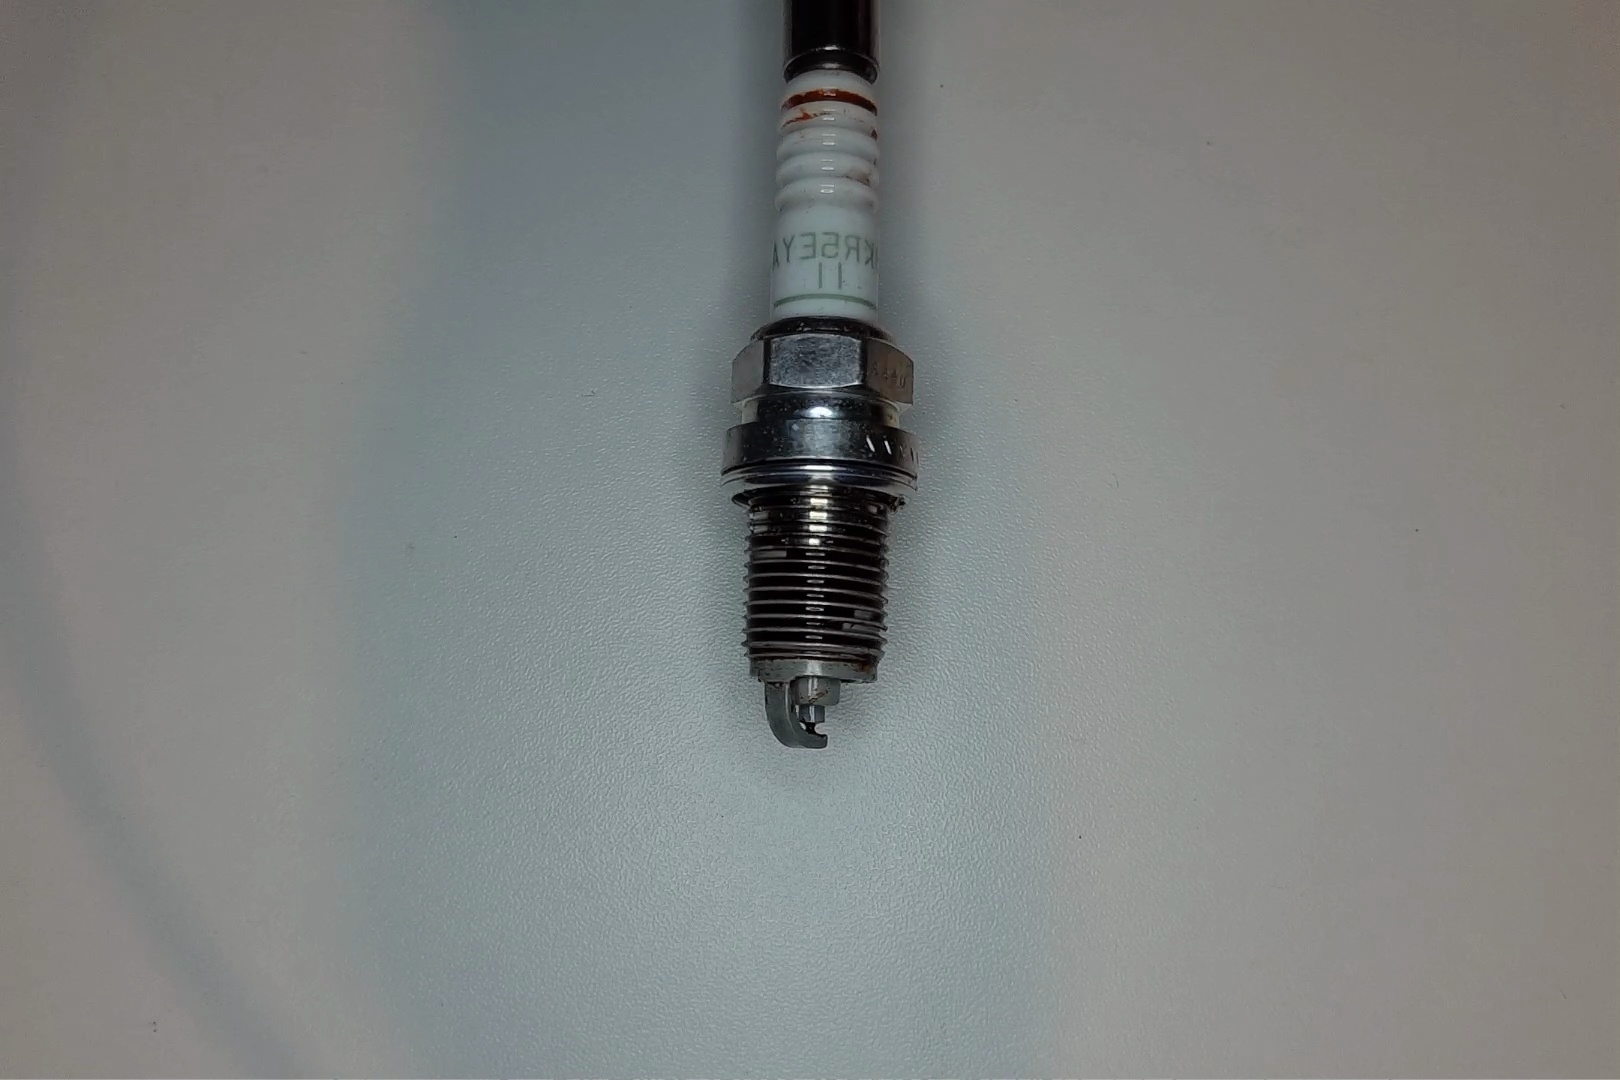
Label: anomaly